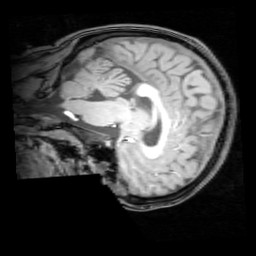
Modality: T1w
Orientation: sagittal
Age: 20
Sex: female
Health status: healthy
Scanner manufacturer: philips
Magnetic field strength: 3 T
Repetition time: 0.012 s
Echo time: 0.0037 s